Aerial crown-view tile of a tropical tree (Barro Colorado Island, Panama), acquired 20250124:
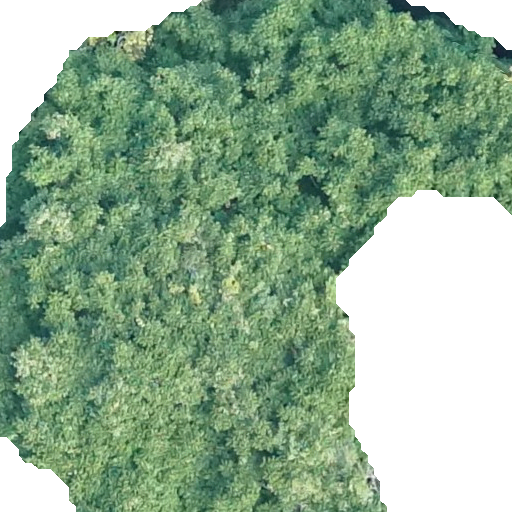
Species: Tachigali panamensis
GBIF accepted scientific name: Tachigali panamensis
Crown area: 354.53 m²